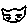
Label: cat